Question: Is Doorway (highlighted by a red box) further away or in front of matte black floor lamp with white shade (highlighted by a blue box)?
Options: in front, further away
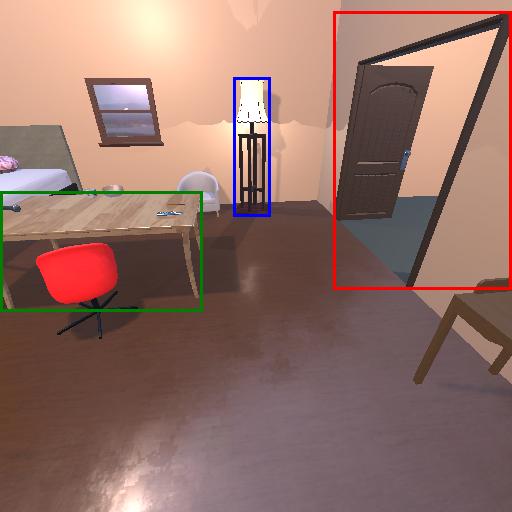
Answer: in front